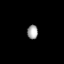
Tissue: lung
Cell type: Endothelial cells
Senescence score: 0.6271
Nuclear area (px): 148
Mean DAPI intensity: 161.709